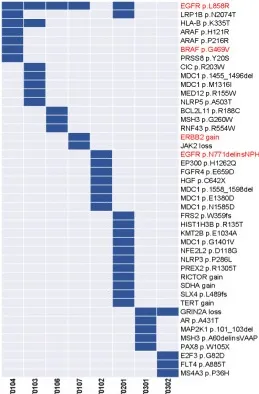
Radiological features and mutational characteristics of GGOs. Heatmap showing the presence (blue) or absence (gray) of somatic mutations in each tumor, the mutations highlighted in red are clinically actionable variants.
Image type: chart (chart)